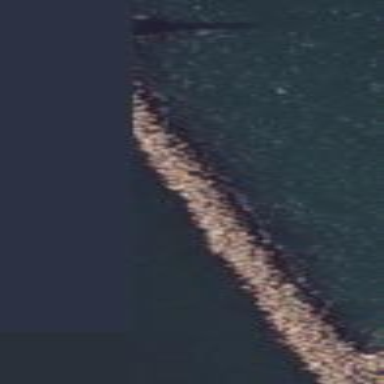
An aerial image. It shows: Breakwater structure.